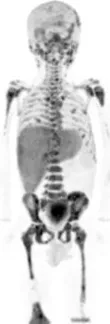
3-day post [131I]mIBG-therapy scan. [18F]FDG-PET-scan after [131I]mIBG-treatment.
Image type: radiology (pet)